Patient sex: F
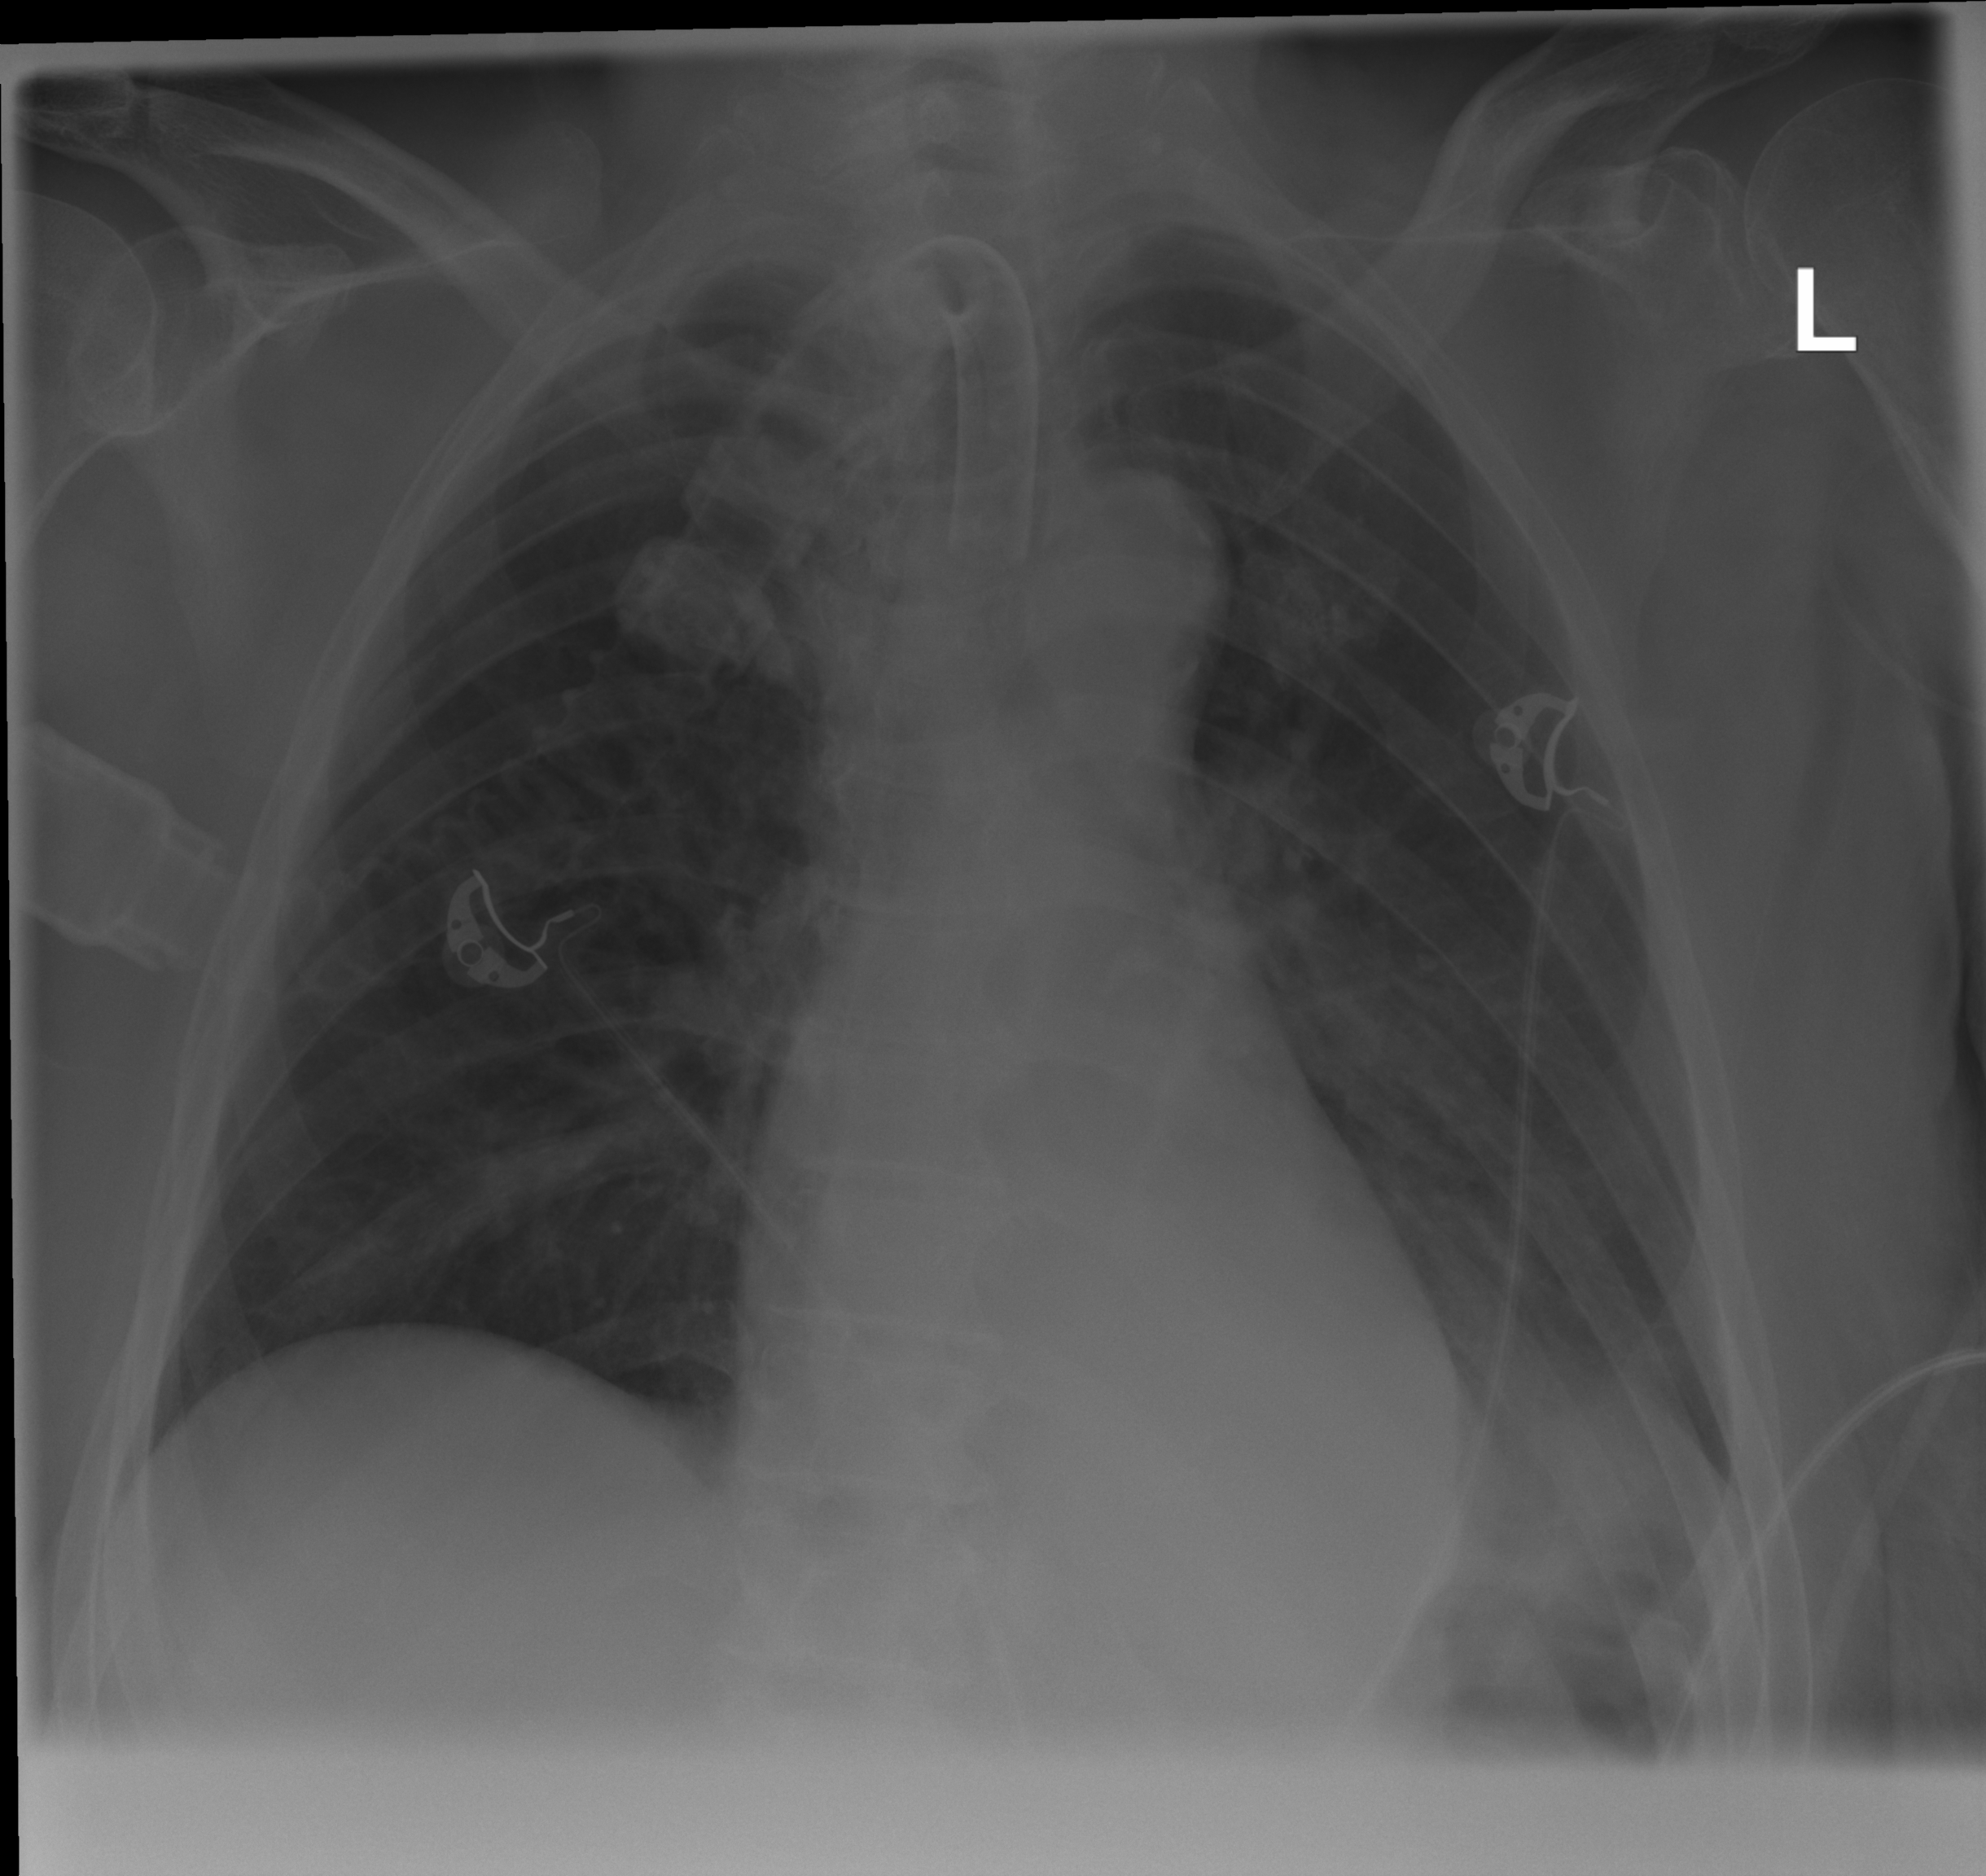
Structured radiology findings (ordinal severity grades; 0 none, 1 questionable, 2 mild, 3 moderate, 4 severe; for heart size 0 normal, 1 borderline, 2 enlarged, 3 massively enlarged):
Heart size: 0
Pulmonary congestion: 0
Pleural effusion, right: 0
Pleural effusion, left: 2
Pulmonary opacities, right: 0
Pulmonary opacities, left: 1
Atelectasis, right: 0
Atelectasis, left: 2